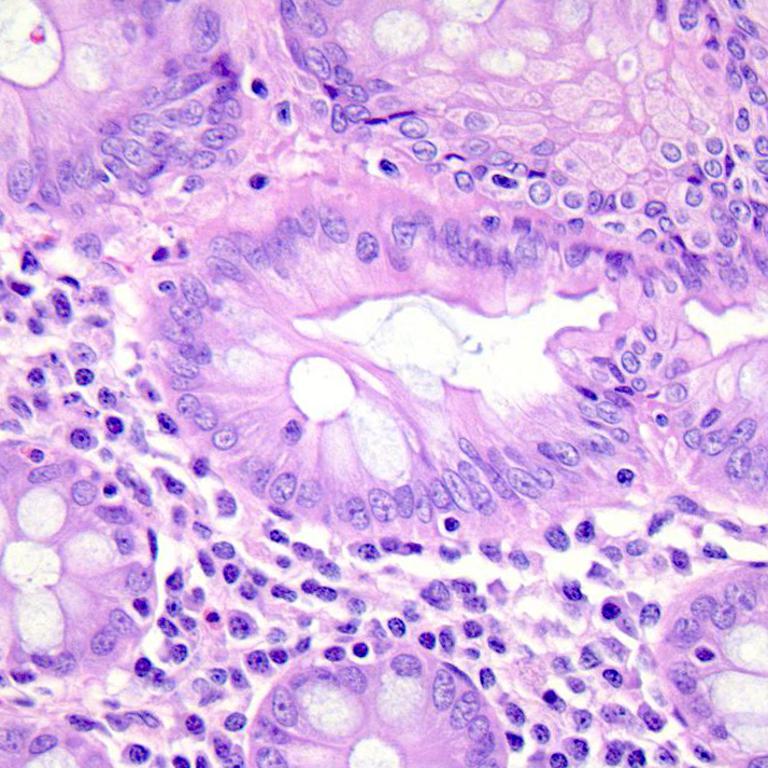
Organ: colon
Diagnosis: benign